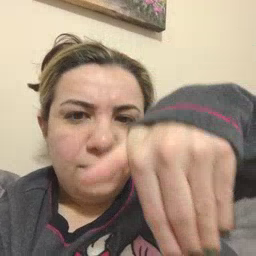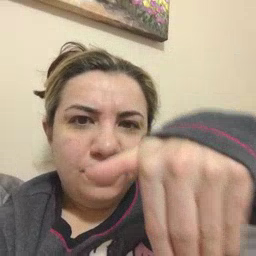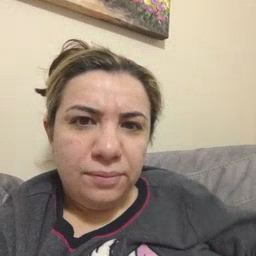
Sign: night